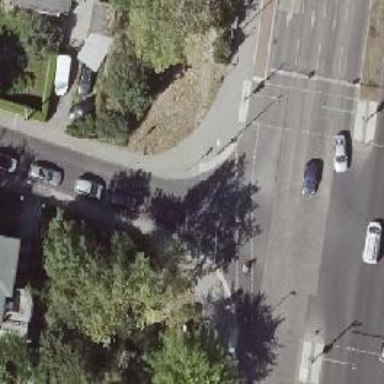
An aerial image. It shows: Asphalt cycleway with separate sidewalk. There is crossing with traffic signals for both cyclists and pedestrians.